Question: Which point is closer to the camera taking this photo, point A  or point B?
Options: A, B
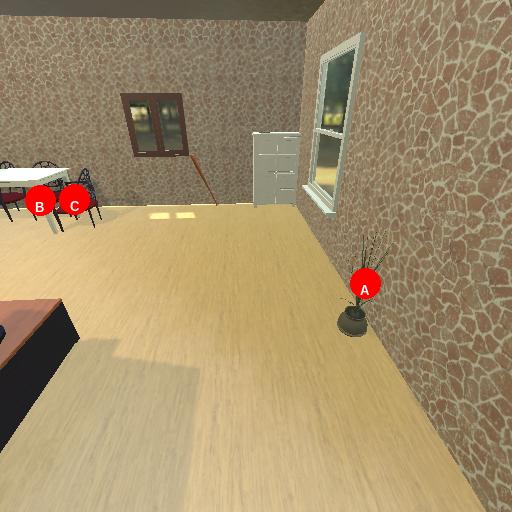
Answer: A